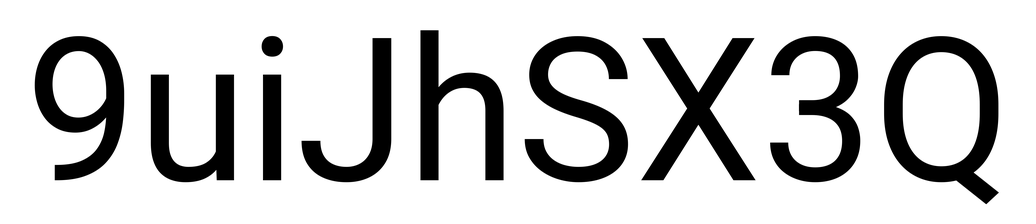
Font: Roboto_Regular